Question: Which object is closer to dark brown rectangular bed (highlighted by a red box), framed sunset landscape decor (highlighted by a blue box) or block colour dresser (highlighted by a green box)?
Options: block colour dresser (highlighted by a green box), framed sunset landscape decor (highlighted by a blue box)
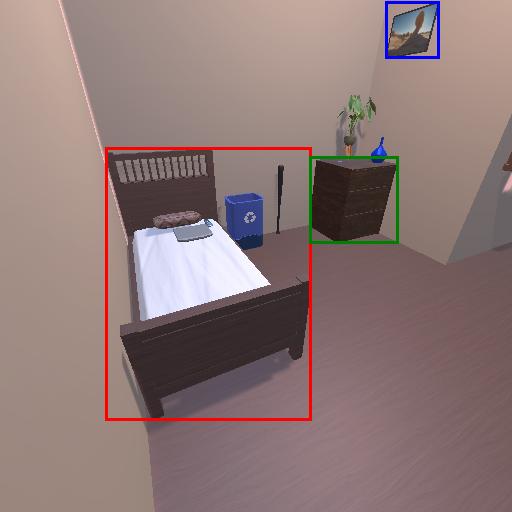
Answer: block colour dresser (highlighted by a green box)